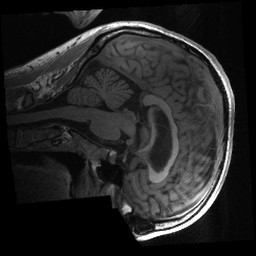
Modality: T1w
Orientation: sagittal
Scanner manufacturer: siemens
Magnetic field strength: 3 T
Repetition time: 2.3 s
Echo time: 0.00285 s